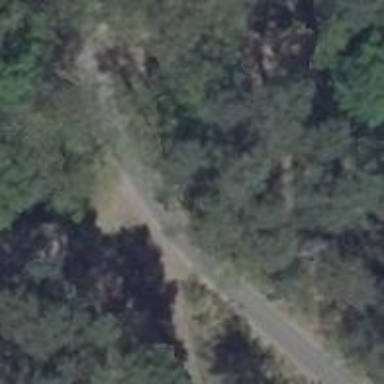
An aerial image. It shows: Asphalt cycleway.